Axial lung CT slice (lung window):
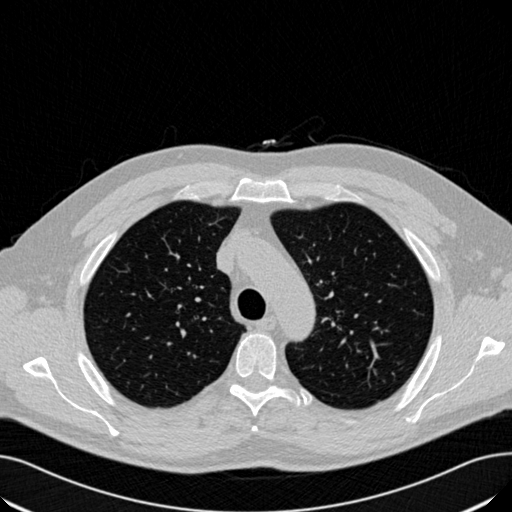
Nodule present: no